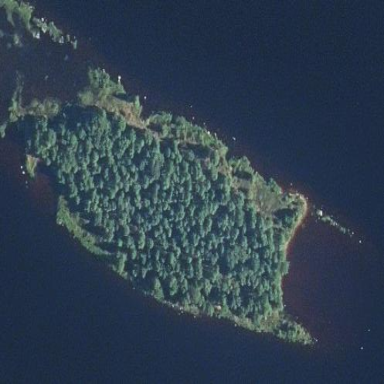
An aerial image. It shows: Islet.